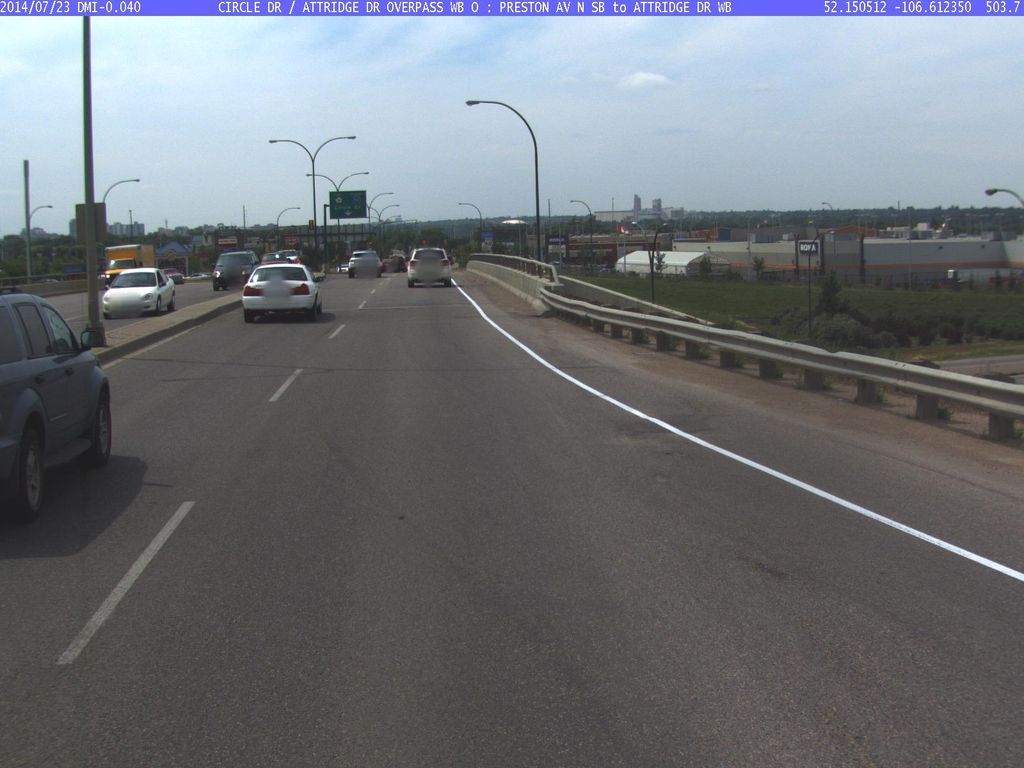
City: saskatoon